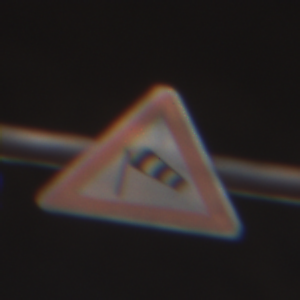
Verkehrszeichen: SeitenwindVonLinks
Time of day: Night
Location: Outdoor (Urban)
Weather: PartlyCloudy
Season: NotSpecified
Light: Artificial